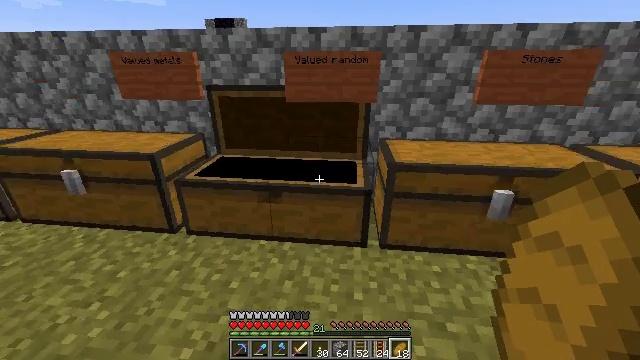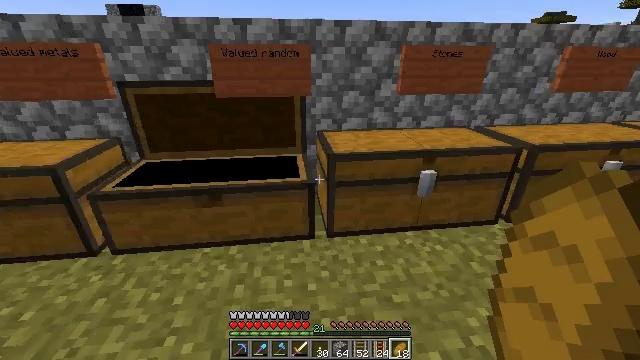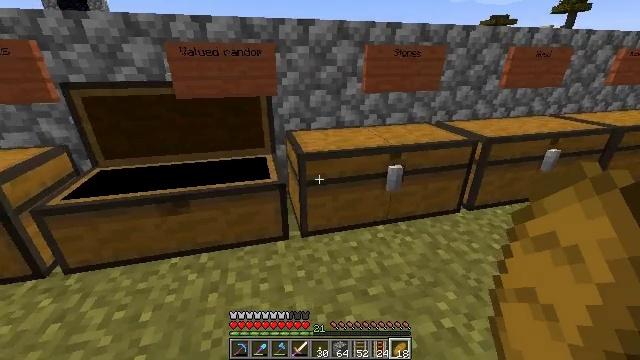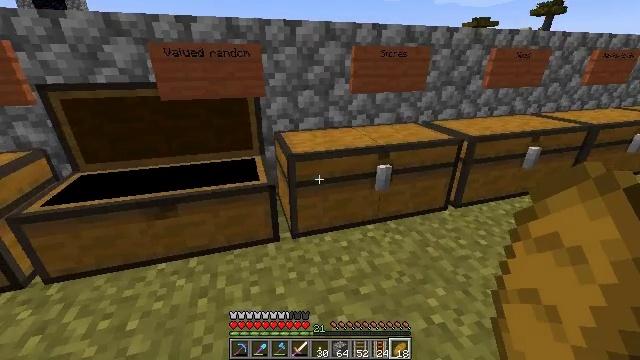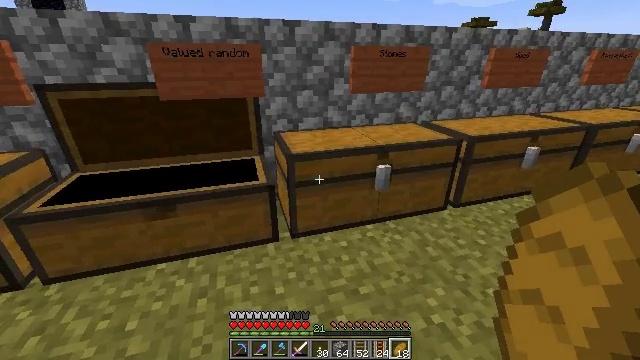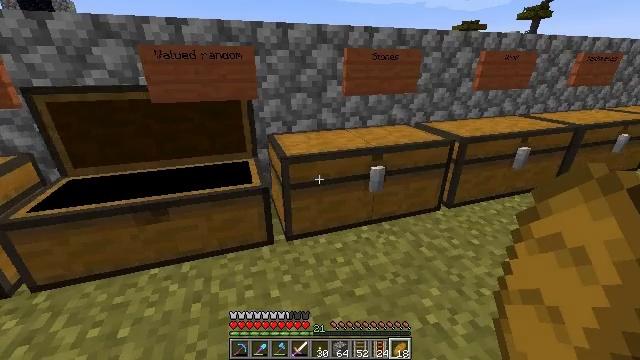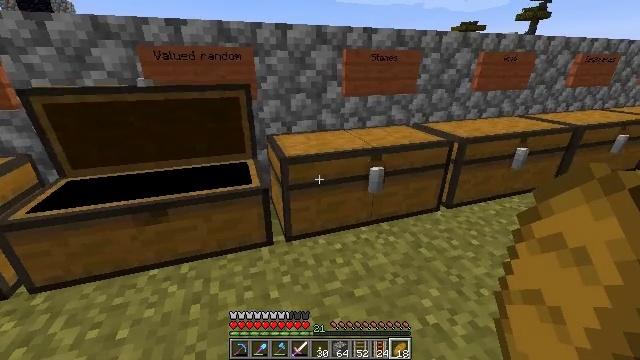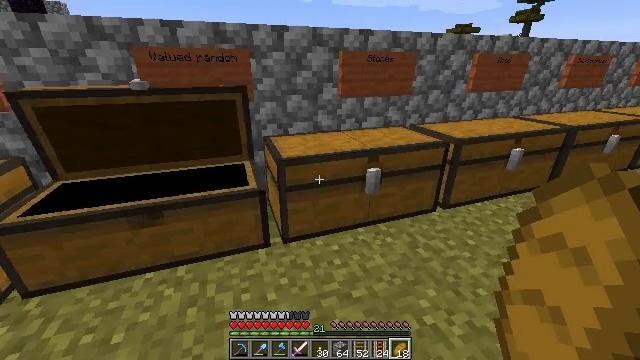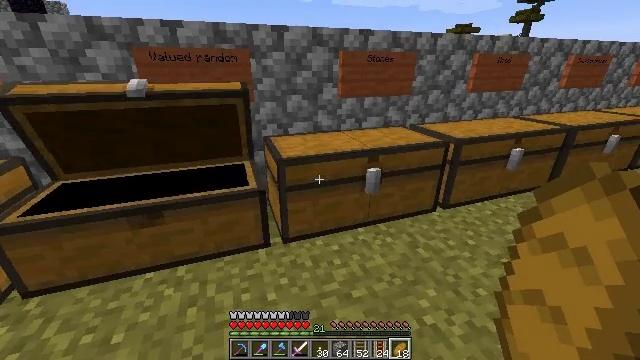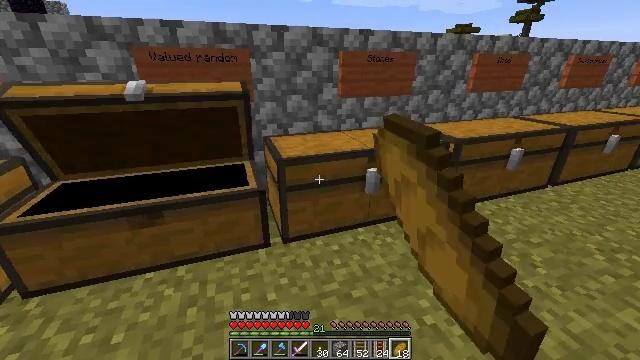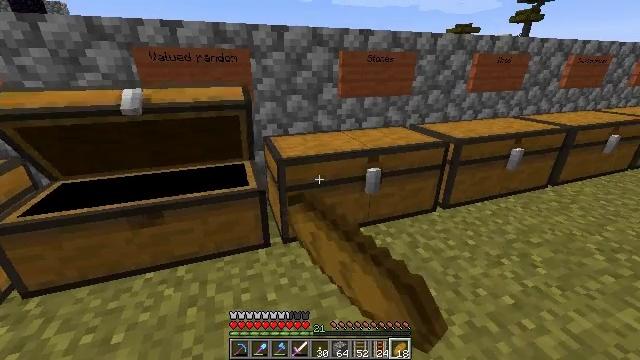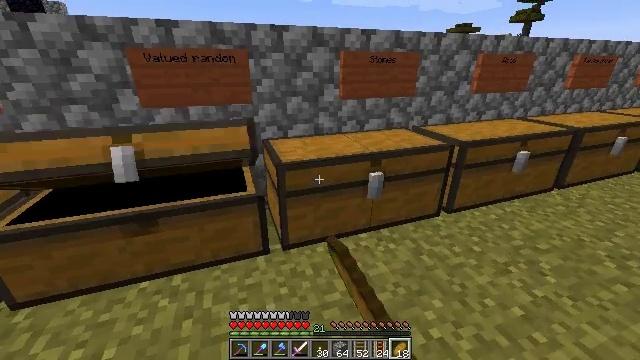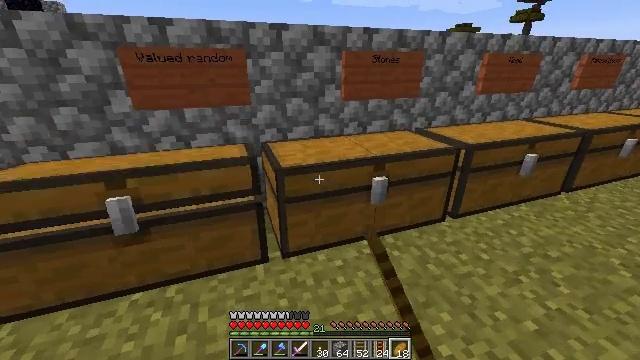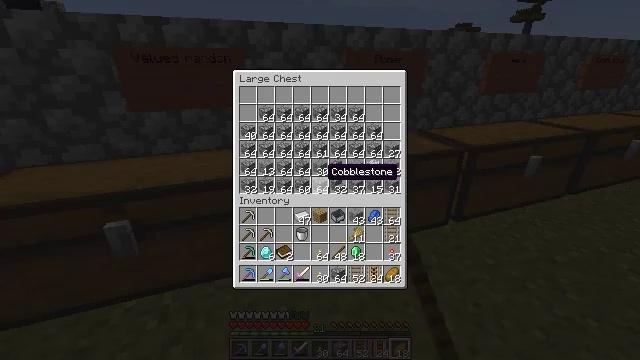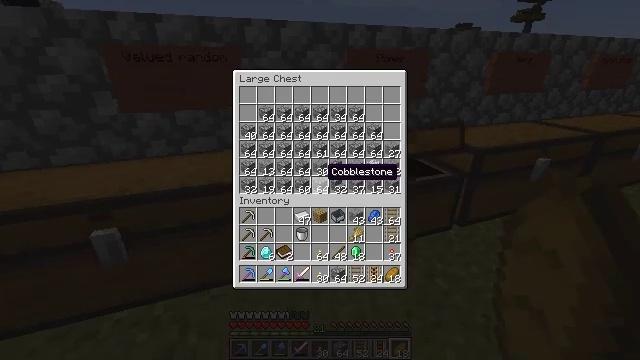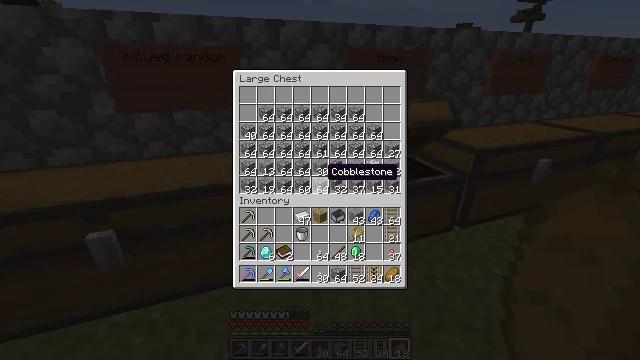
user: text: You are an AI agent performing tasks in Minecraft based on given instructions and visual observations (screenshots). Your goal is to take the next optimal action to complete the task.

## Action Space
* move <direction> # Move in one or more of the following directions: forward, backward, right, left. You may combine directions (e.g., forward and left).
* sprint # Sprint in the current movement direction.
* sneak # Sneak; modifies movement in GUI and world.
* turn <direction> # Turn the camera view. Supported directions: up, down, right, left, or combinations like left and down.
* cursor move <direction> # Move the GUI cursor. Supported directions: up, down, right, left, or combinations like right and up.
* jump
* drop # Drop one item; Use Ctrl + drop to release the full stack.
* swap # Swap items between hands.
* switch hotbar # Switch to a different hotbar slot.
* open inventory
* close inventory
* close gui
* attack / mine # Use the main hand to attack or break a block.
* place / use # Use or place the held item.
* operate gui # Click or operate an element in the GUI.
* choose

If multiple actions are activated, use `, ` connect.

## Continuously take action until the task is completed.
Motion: motion action
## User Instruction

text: Collect sugar cane near water sources.
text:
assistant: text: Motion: turn right and down
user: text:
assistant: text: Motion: turn right
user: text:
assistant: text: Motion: turn right
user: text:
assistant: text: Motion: no_op
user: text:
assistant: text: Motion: turn right
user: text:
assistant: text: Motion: no_op
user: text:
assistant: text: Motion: no_op
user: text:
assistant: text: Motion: use / place
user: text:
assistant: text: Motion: use / place
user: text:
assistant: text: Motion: use / place
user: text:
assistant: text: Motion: move forward
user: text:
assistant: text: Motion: move forward
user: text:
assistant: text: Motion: move forward, open gui
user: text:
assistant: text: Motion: no_op
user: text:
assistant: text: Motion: no_op
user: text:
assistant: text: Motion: no_op
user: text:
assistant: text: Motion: no_op
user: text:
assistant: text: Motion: no_op
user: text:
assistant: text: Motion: cursor move right
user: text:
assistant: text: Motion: cursor move right
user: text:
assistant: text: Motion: cursor move right
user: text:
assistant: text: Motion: cursor move right
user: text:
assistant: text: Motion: no_op
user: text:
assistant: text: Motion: no_op
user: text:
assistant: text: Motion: cursor move right
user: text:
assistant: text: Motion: turn right, close gui
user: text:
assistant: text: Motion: turn right
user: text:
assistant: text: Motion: move right, turn right
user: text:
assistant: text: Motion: move right
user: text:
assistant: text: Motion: move forward and move right